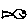
Label: fish